Field crop: tomato
Growth stage: 2
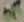
Species: solanum